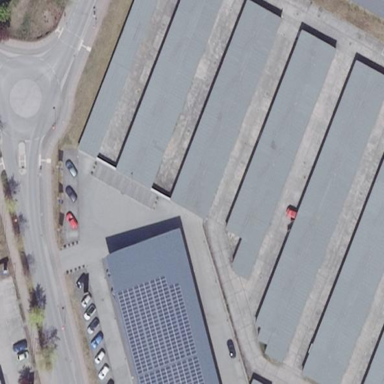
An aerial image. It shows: Group of garages.